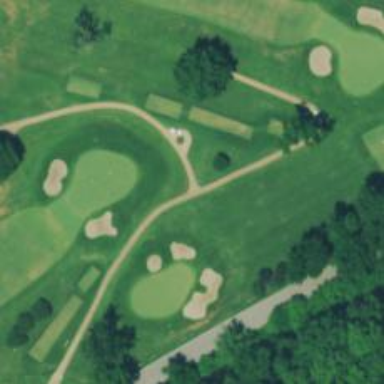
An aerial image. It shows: Path designated for golf carts.